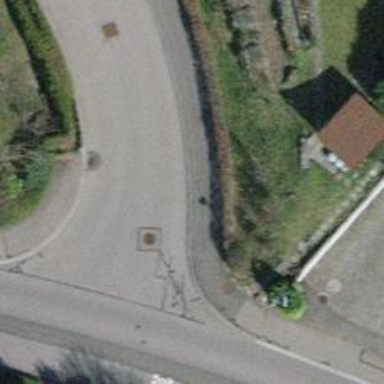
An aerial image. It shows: Kerb barrier.